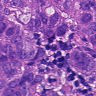
Metastatic tissue present: yes